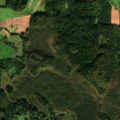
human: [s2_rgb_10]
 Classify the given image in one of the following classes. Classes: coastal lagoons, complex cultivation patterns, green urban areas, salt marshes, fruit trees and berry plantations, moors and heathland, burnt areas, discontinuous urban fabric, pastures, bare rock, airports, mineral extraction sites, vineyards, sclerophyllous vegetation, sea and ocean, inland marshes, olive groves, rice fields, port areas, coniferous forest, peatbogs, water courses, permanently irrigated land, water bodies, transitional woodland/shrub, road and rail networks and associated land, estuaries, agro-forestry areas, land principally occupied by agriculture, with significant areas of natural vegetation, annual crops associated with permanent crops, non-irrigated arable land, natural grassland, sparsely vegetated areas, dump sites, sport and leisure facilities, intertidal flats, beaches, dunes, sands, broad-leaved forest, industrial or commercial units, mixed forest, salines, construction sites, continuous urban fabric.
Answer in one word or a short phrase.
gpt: land principally occupied by agriculture, with significant areas of natural vegetation, coniferous forest, mixed forest